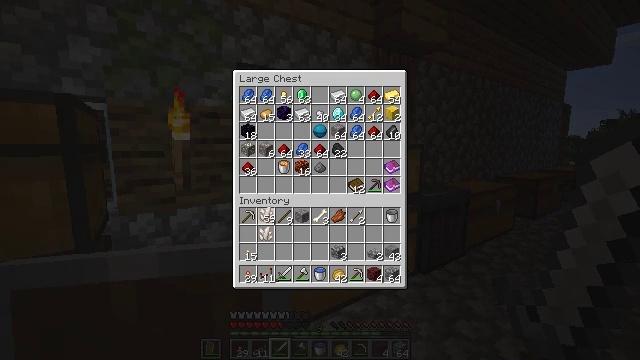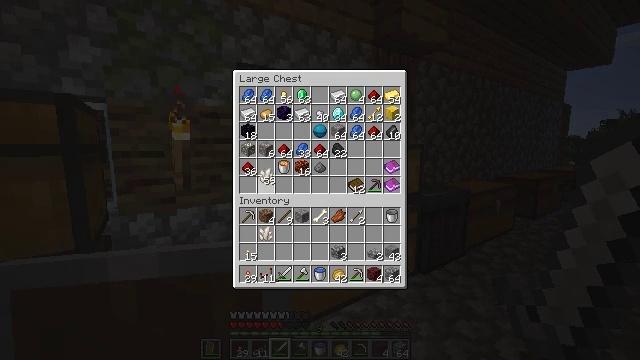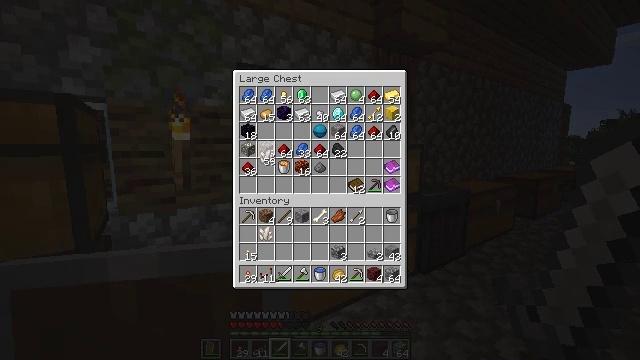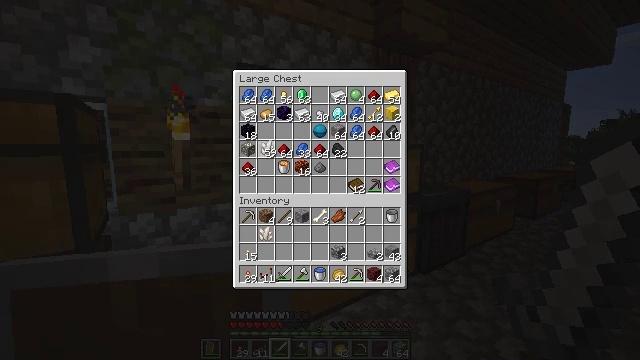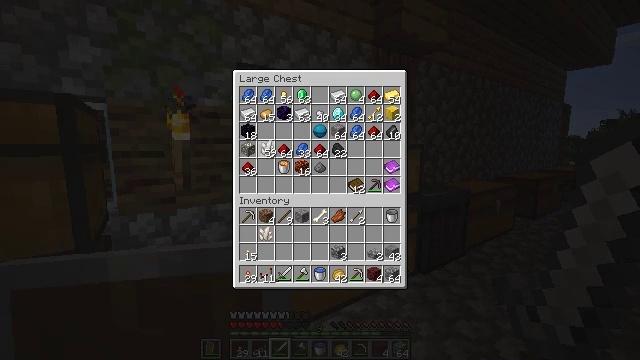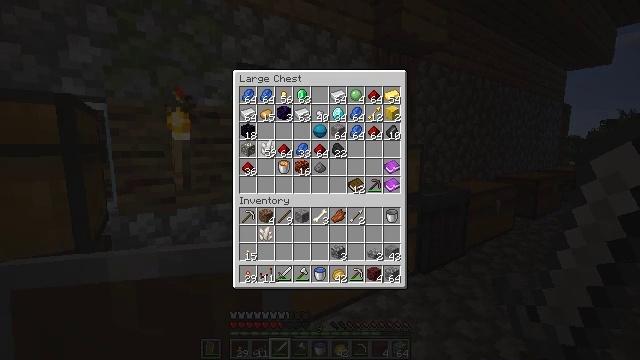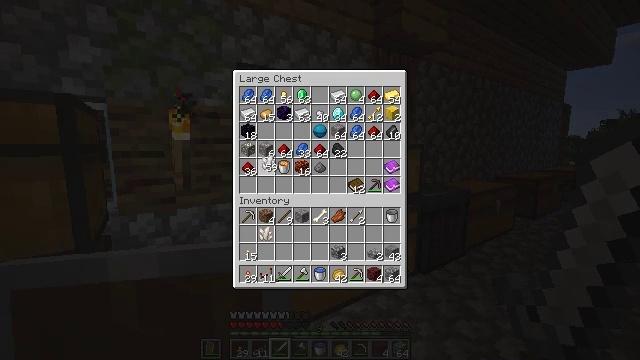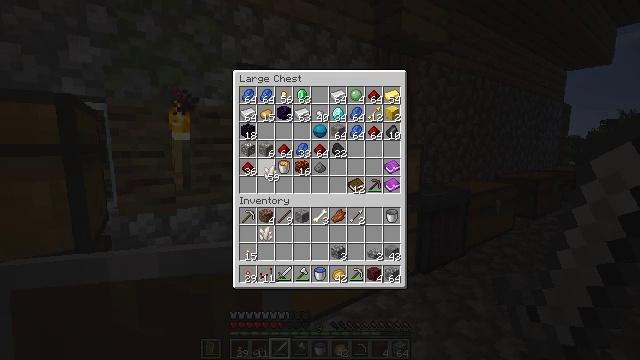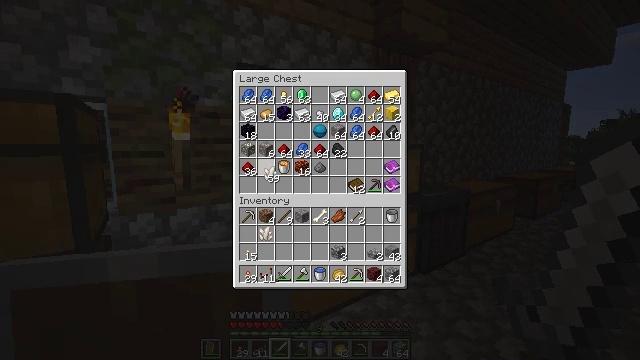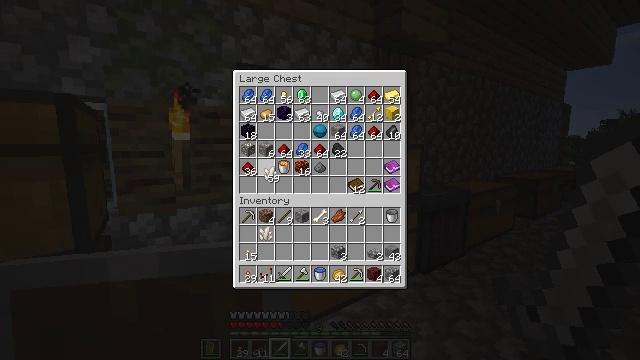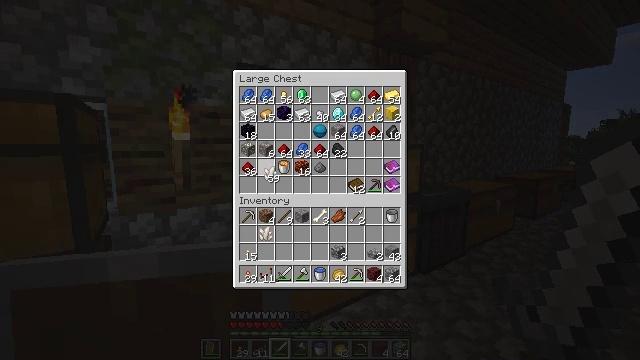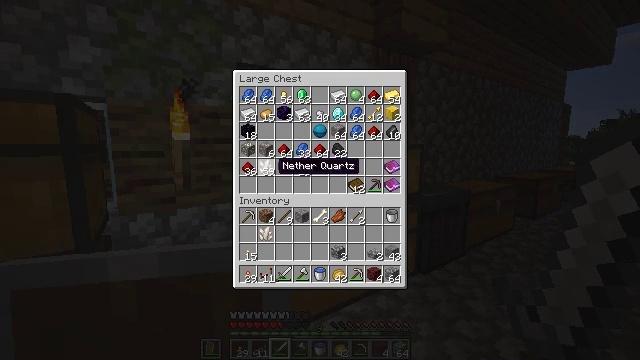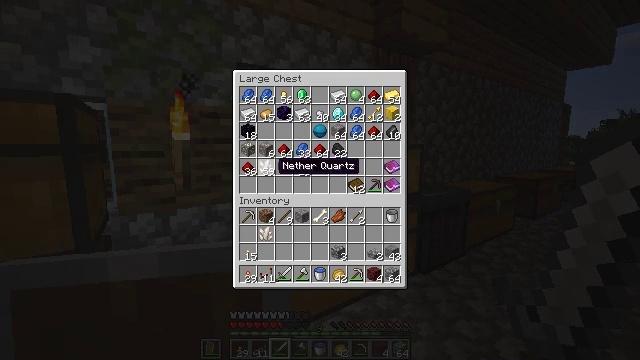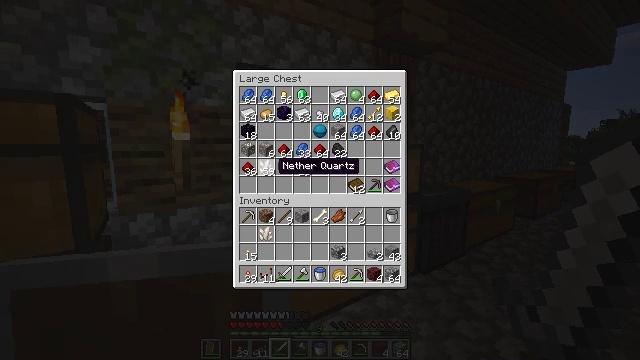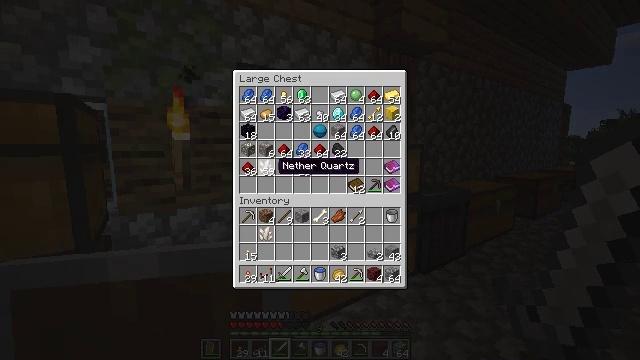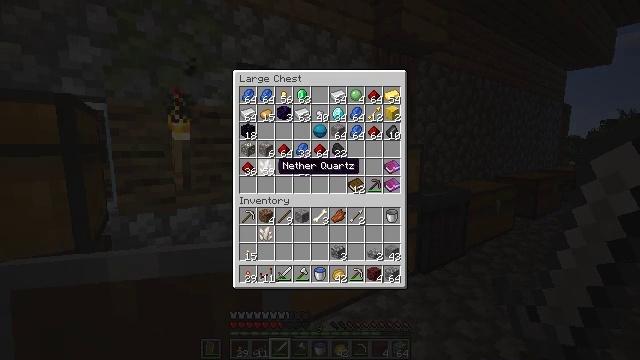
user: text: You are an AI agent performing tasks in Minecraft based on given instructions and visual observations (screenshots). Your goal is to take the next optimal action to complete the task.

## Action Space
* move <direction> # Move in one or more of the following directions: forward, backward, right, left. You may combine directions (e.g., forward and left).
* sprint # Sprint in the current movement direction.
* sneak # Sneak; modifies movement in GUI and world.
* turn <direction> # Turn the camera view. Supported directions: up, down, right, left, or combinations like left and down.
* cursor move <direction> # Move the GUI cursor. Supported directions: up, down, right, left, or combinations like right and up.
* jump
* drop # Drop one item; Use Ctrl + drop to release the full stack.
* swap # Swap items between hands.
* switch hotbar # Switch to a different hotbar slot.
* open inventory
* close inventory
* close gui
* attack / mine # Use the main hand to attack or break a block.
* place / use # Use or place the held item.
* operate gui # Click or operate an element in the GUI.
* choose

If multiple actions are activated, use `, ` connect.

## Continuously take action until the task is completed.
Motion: motion action
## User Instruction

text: Craft a comparator.
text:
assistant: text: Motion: turn up
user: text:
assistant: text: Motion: turn up
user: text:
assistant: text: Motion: turn up
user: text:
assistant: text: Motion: no_op
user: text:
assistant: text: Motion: no_op
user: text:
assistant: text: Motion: turn down
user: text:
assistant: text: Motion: turn down
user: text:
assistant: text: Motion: no_op
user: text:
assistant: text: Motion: attack / mine
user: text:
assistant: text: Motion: attack / mine
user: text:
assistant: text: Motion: no_op
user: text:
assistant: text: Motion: no_op
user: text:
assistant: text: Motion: no_op
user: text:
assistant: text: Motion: no_op
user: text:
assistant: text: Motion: no_op
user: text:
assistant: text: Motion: no_op
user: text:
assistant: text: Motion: no_op
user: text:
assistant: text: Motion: close inventory
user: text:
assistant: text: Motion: close inventory
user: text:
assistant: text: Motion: turn left and down, close inventory
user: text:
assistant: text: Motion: turn left and down
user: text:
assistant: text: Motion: turn left and down
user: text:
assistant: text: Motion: turn left and down
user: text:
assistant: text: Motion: turn left and down
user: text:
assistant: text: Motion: turn left and down
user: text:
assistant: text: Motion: turn left and down
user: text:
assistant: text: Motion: no_op
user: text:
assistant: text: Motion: no_op
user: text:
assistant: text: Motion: use / place
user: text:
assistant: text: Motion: use / place